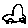
Label: car